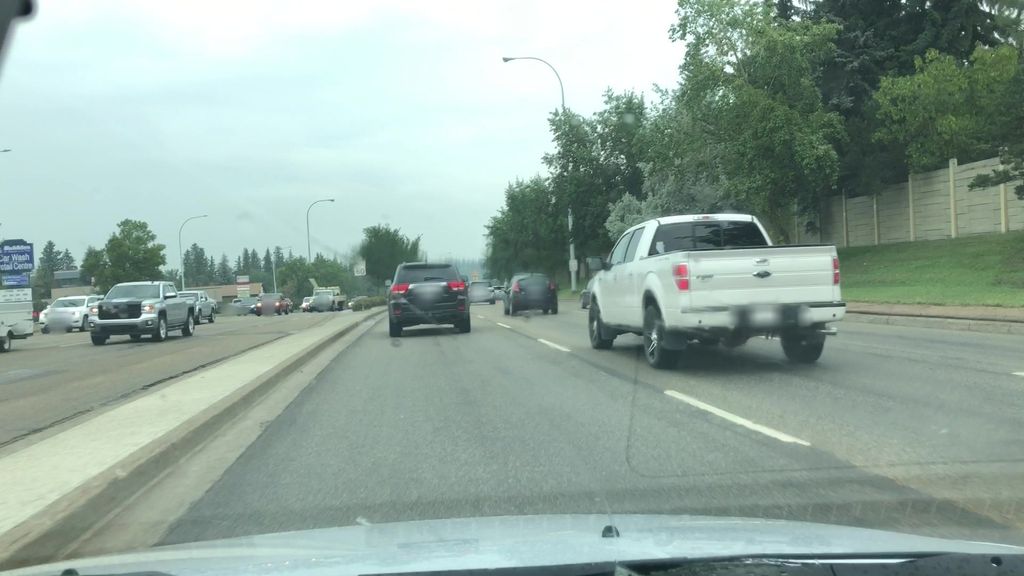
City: edmonton